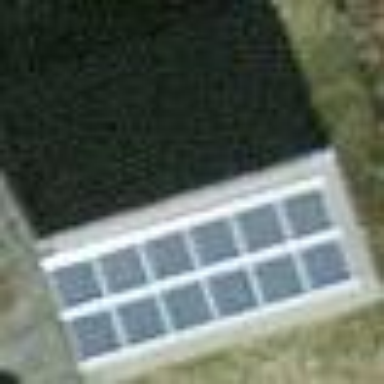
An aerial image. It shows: Garage.